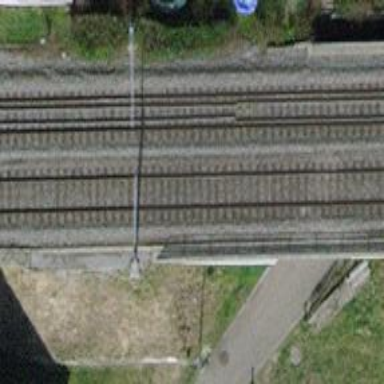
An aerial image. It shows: Railway bridge with electrified tracks and single rail.